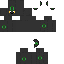
A female skeleton skin with dark skin, wearing brown helmet dressed in a green hoodie and black pants, featuring a closed mouth.